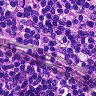
Metastatic tissue present: no